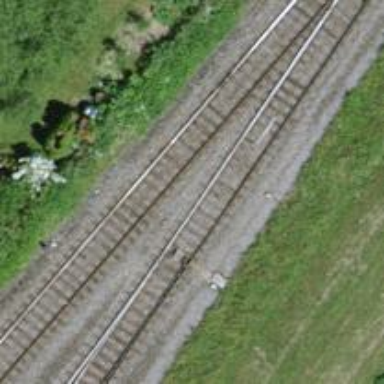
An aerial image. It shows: Railway switch.